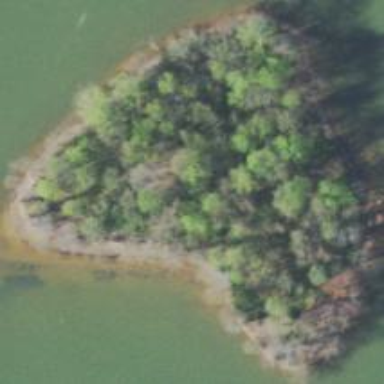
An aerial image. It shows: Islet.